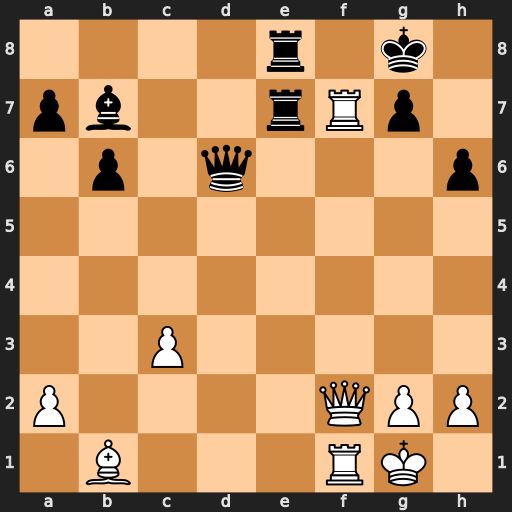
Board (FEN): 4r1k1/pb2rRp1/1p1q3p/8/8/2P5/P4QPP/1B3RK1
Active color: w
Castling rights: -
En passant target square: -
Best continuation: Rf8+ Rxf8 Qxf8#